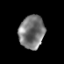
Tissue: prostate
Cell type: T cells
Senescence score: 0.3035
Nuclear area (px): 823
Mean DAPI intensity: 120.475